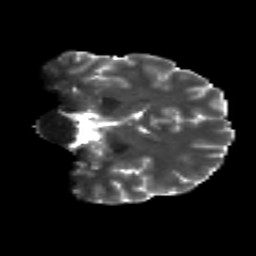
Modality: T2w
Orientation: coronal
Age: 22
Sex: male
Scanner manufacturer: siemens
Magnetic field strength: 3 T
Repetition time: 8.8 s
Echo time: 0.085 s